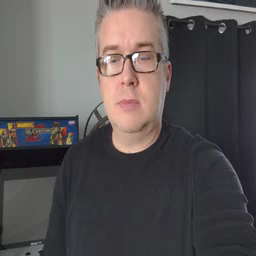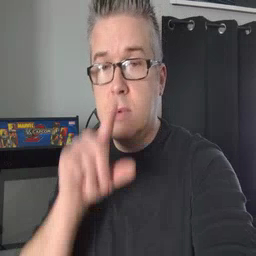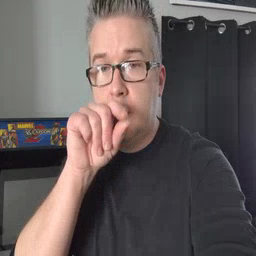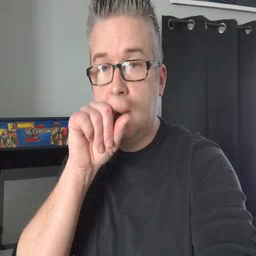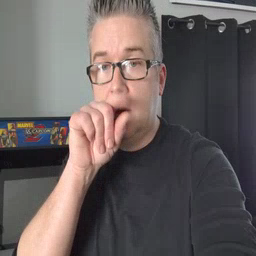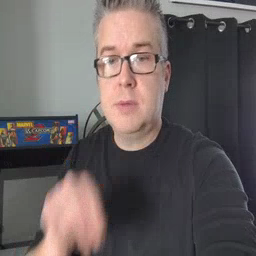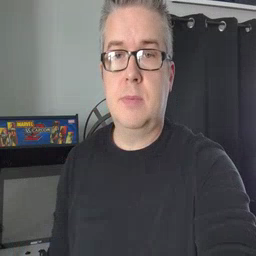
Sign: bird